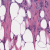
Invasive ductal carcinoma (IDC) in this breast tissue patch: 1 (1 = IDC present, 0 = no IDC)